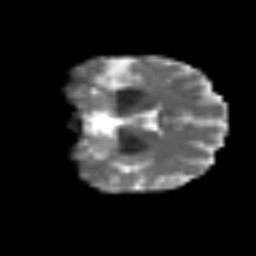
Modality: T2w
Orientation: coronal
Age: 59
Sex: female
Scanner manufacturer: siemens
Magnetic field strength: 3 T
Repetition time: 3.2 s
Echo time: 0.081 s